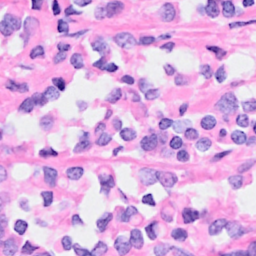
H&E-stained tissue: Breast